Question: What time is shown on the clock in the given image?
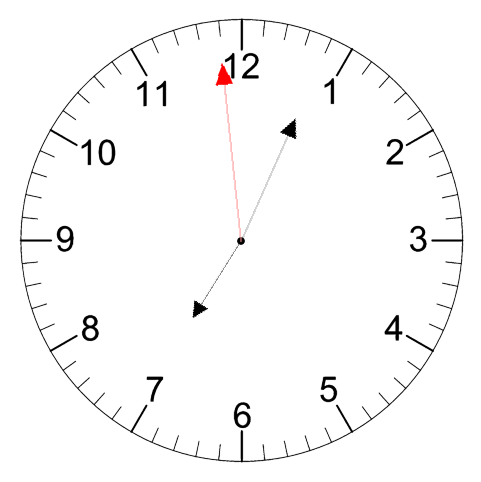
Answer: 07:03:59